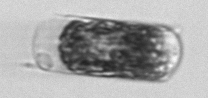
Label: Hemiaulus